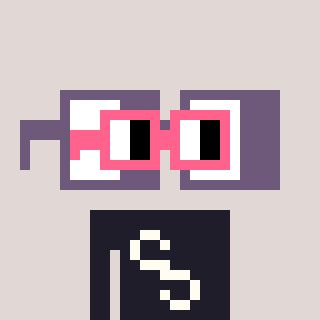
a pixel art character with square pink glasses, a glasses-shaped head and a grayscale-colored body on a warm background